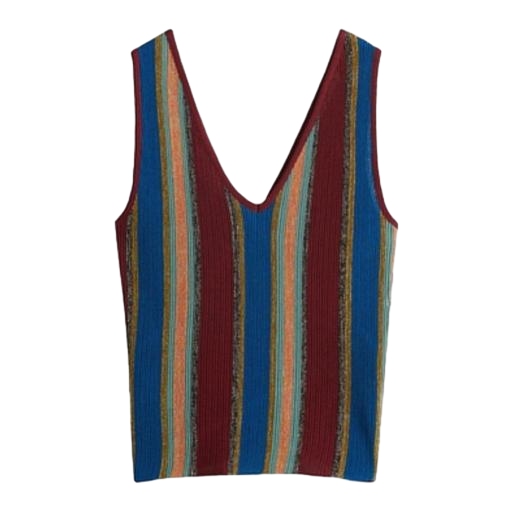
multicolor women's liane vest, multicolor fitted tank top, multicolor low cut tank, white background